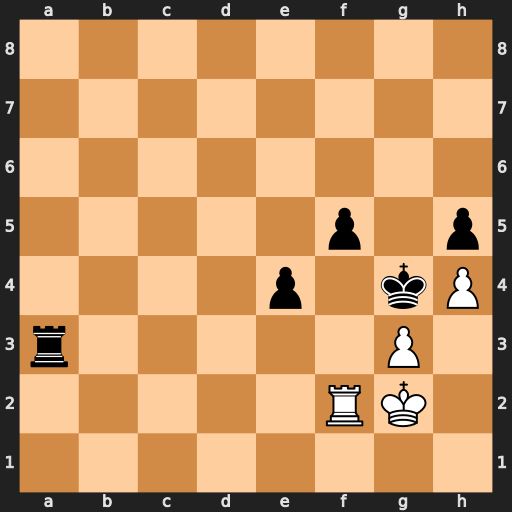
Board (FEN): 8/8/8/5p1p/4p1kP/r5P1/5RK1/8
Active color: w
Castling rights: -
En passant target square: -
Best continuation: Rf4#